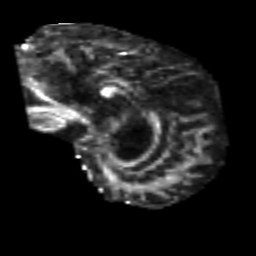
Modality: FA
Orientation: sagittal
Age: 55
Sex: male
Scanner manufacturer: siemens
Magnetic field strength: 3 T
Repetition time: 4.987 s
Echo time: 0.0792 s